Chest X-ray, PA view. Patient: 25 years old, sex M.
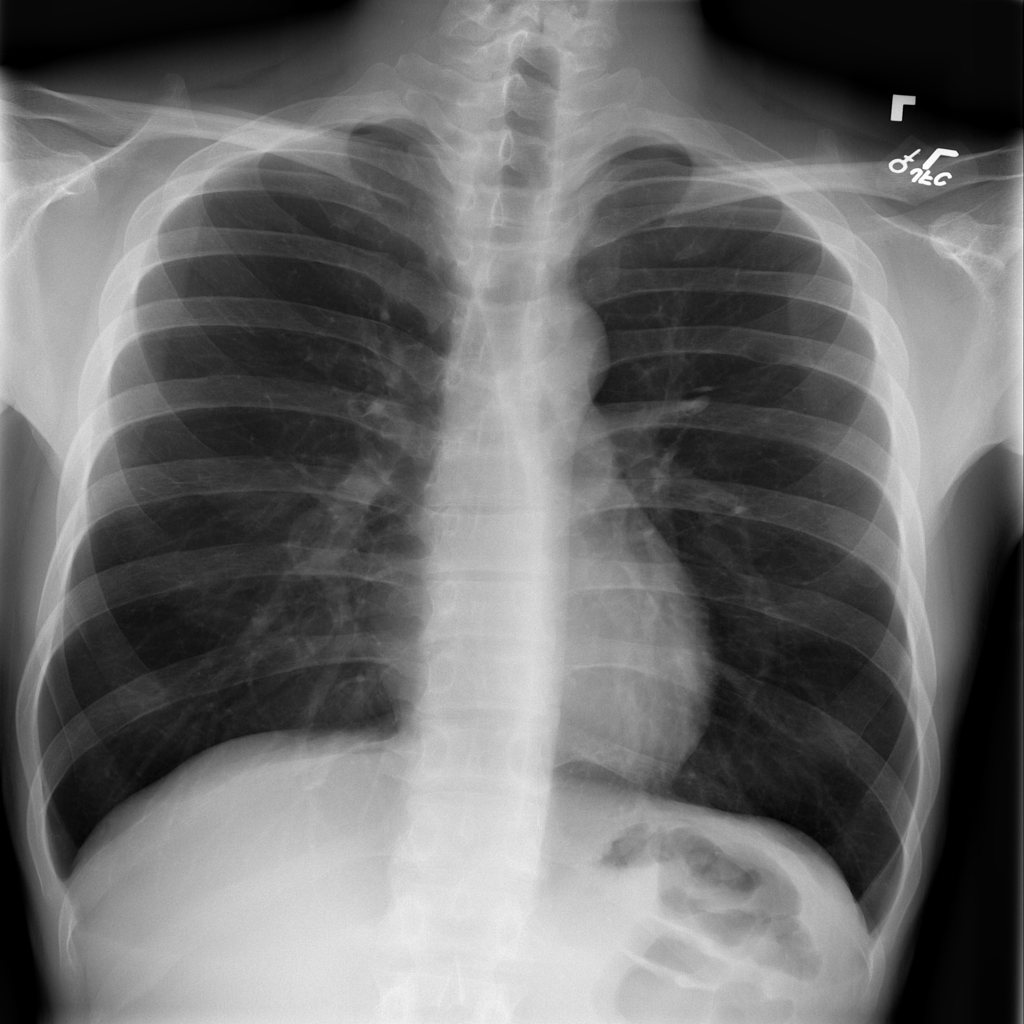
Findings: No Finding